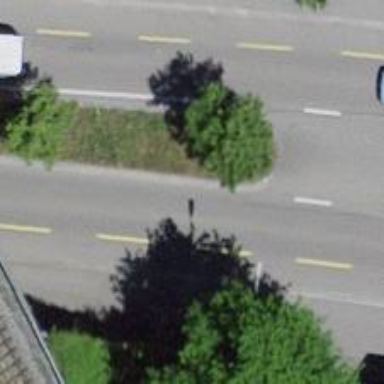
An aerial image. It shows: Primary highway with asphalt surface. There are sidewalks on both sides and designated lane for cyclists.